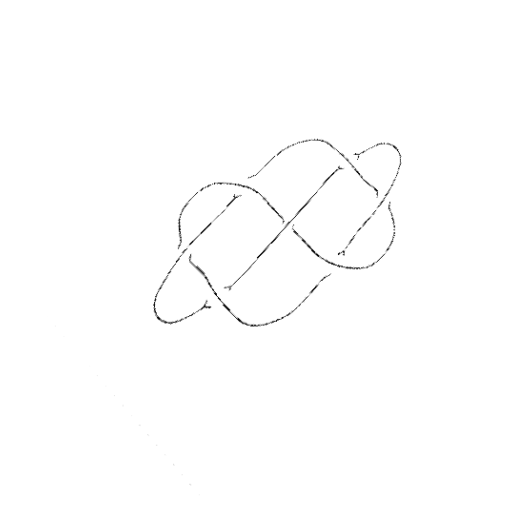
Crossing number: 7